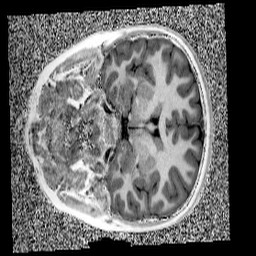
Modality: UNIT1
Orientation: coronal
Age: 11
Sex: female
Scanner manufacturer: siemens
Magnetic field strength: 3 T
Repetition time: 4 s
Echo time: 0.00299 s